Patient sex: M
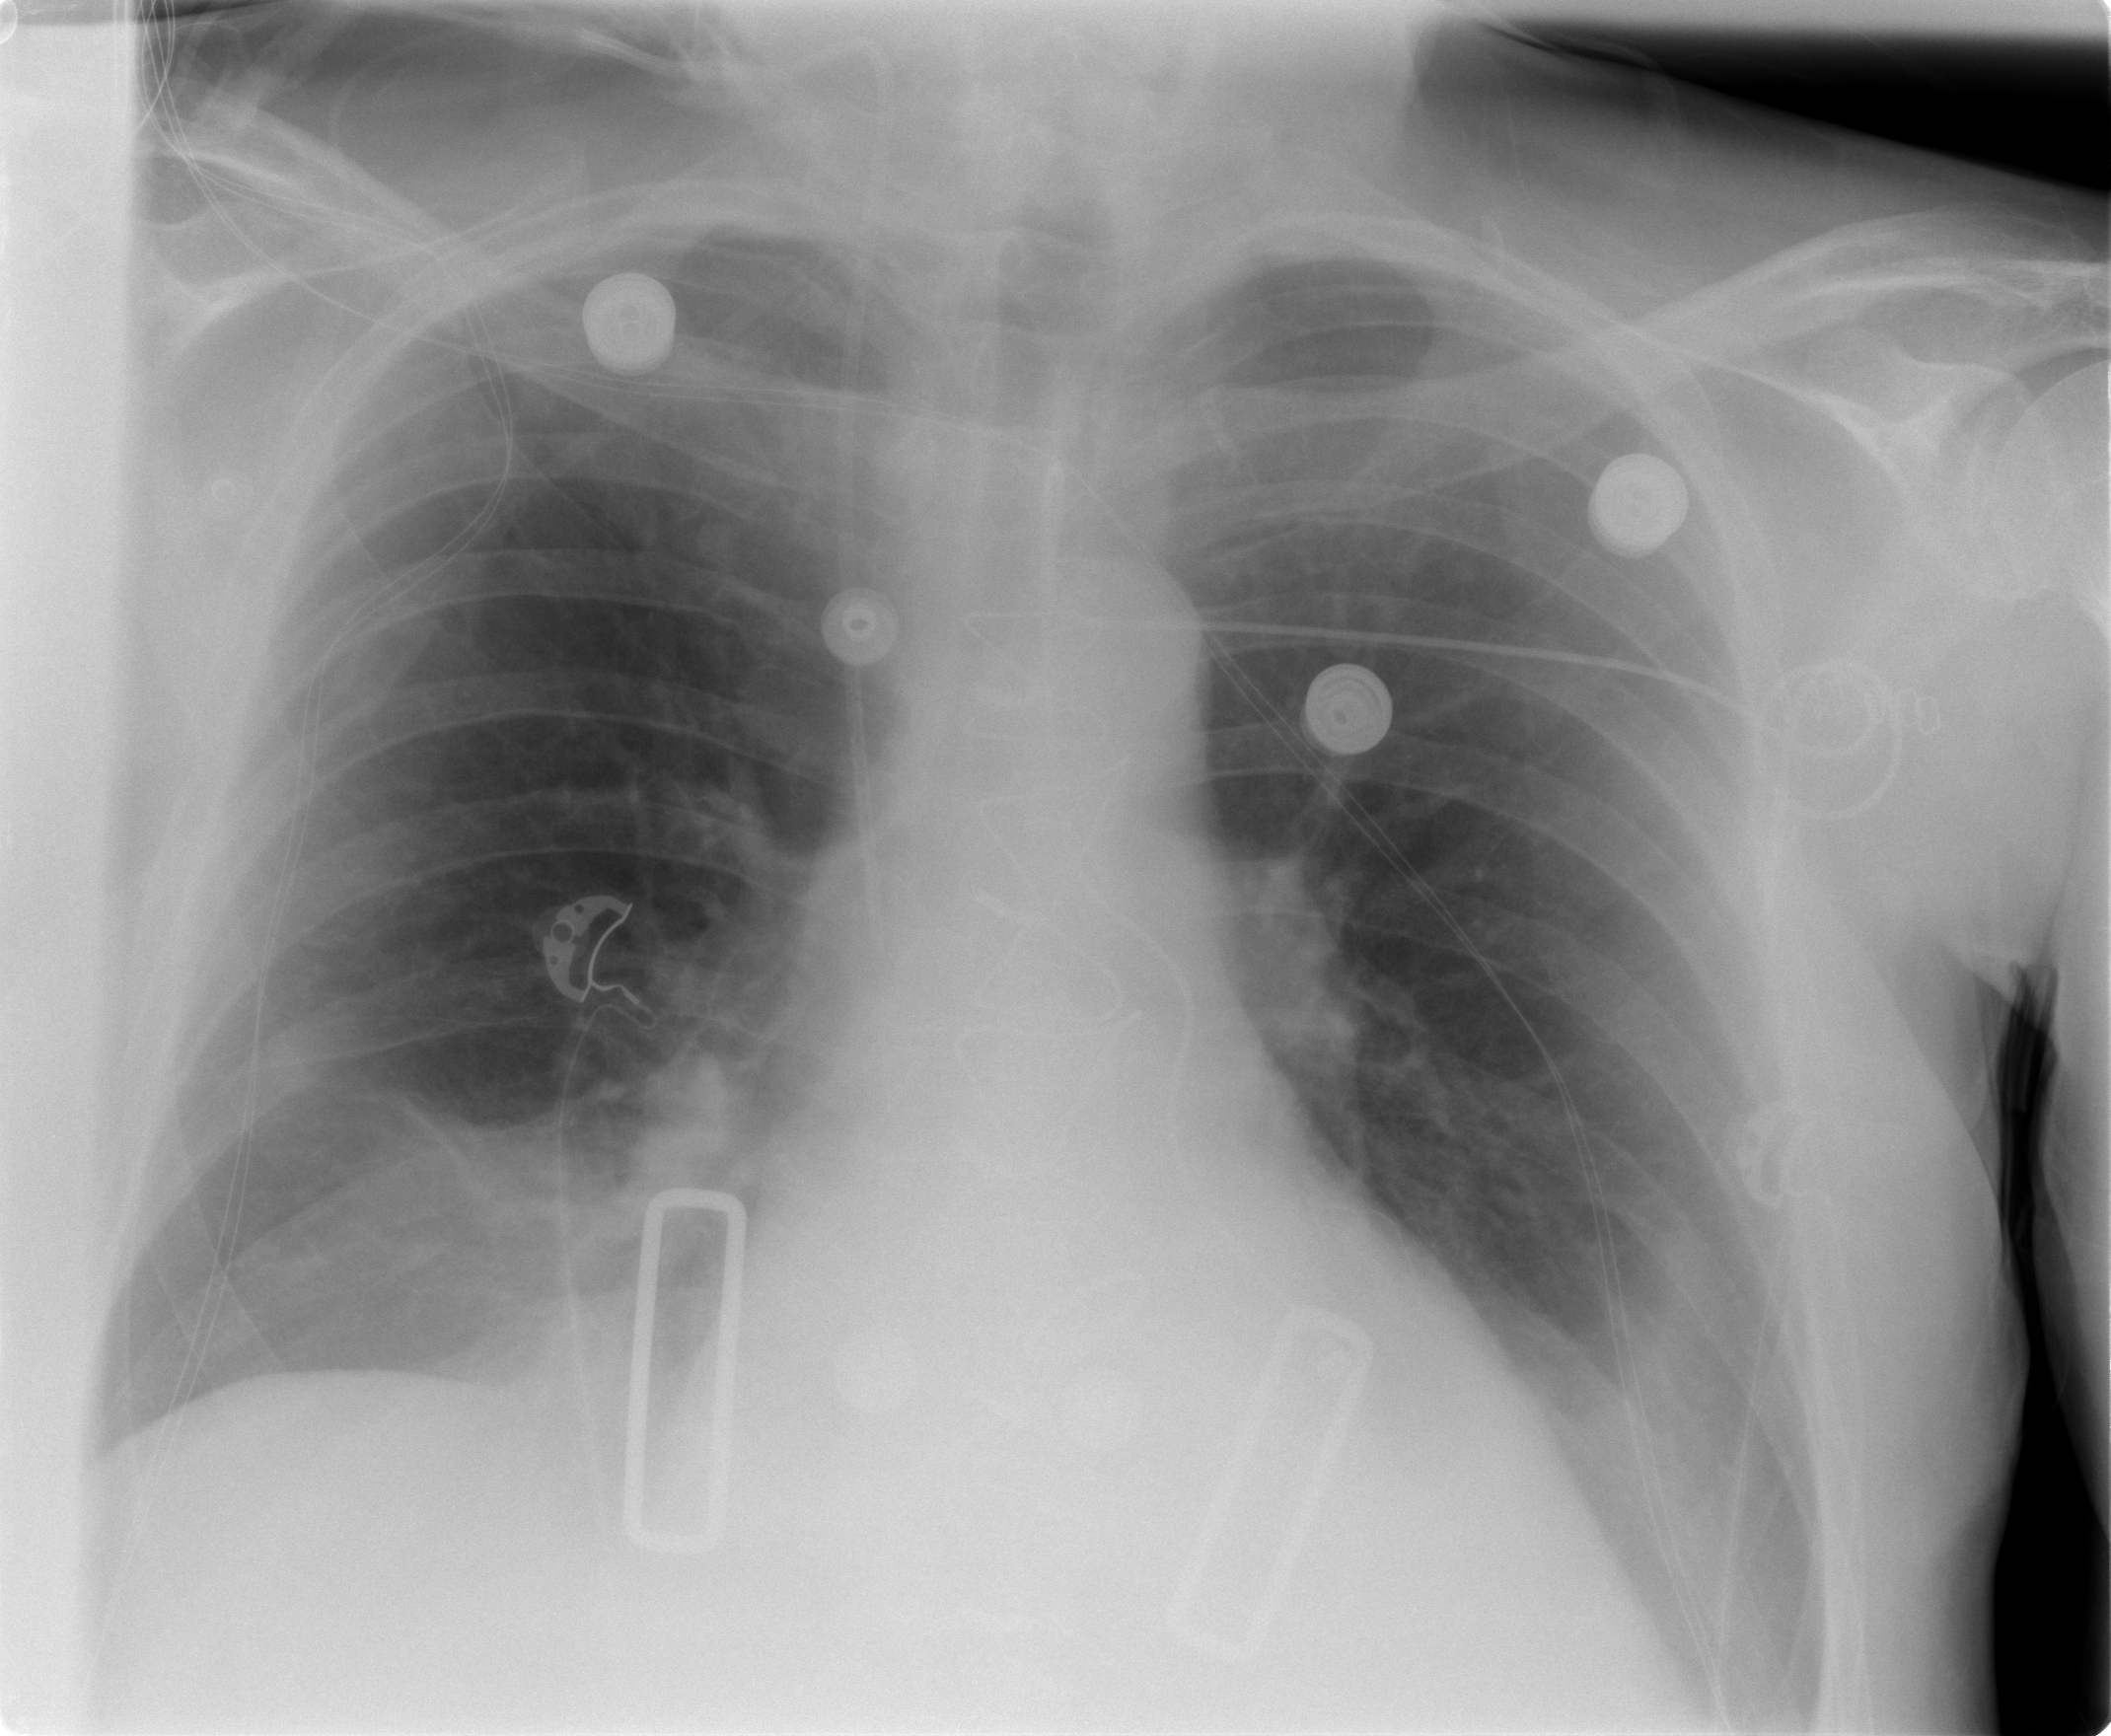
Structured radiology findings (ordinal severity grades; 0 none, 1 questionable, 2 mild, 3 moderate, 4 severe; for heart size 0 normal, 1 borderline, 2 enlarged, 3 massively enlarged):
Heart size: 0
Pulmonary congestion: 0
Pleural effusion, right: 0
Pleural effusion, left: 1
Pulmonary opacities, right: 0
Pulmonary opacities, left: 0
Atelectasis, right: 1
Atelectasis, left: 1